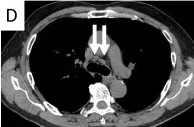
Computed tomography before and after treatment. Images nine months after ADT showed a partial response of the mediastinal. Arrows).
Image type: radiology (ct)